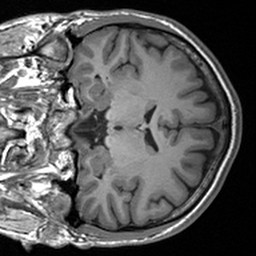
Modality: T1w
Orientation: coronal
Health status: healthy
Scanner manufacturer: siemens
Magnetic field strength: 3 T
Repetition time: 1.9 s
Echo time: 0.00227 s